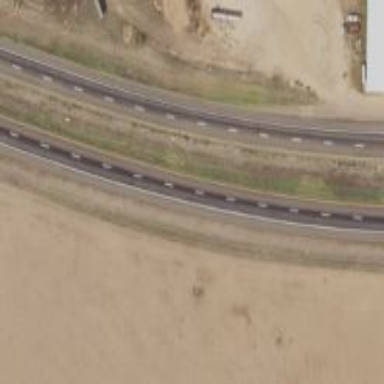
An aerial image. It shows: This image shows trunk highway that functions as expressway.